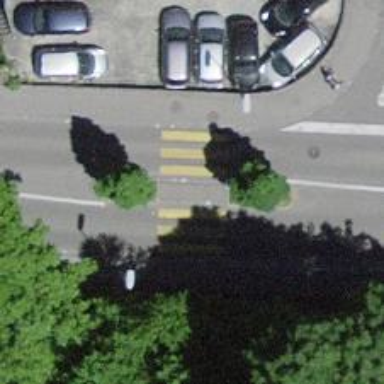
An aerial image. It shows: Crossing with island in the road.